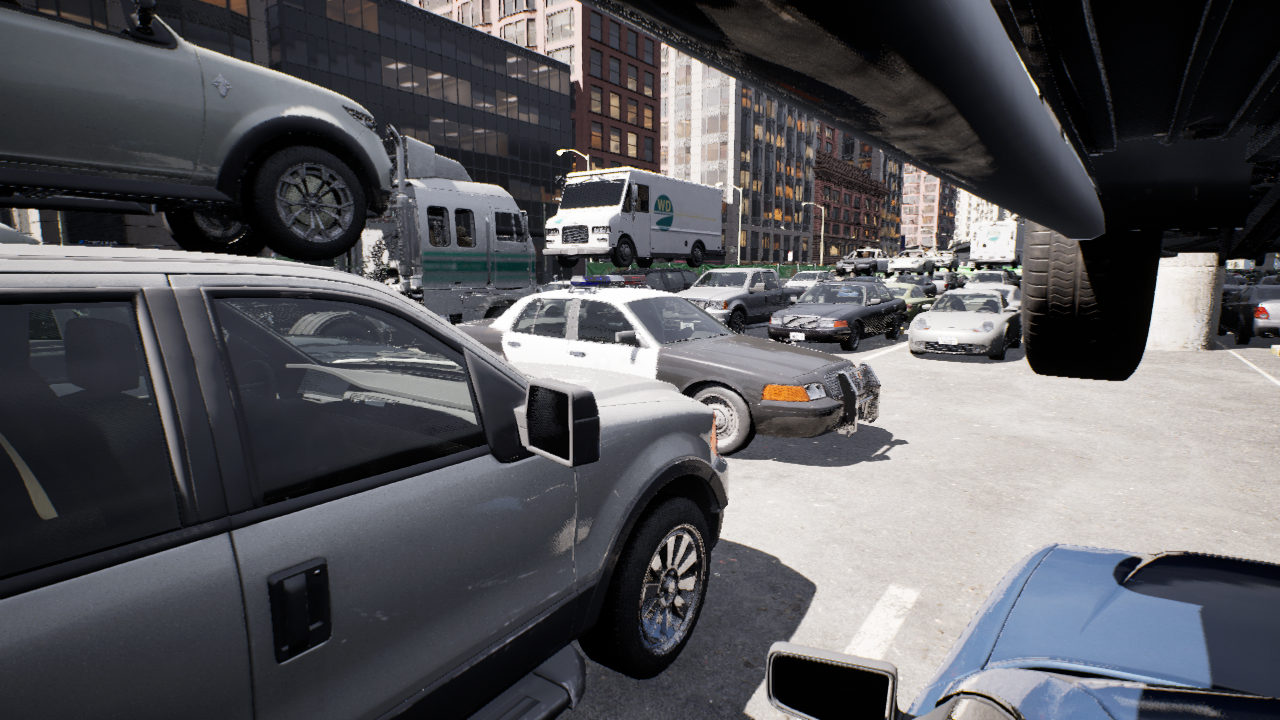
Venue: arterial
Lighting: clear day
Vehicle rig: sedan